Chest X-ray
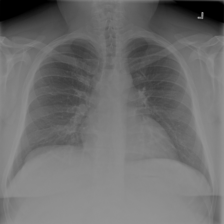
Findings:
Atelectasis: negative
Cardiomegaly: negative
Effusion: negative
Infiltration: negative
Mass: negative
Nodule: negative
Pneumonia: negative
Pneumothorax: negative
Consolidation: negative
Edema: negative
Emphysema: negative
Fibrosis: negative
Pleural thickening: negative
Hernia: negative